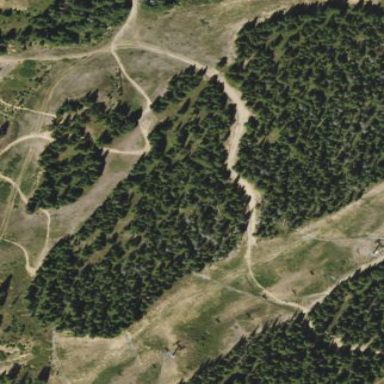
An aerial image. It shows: Evergreen needle-leaved woodland.